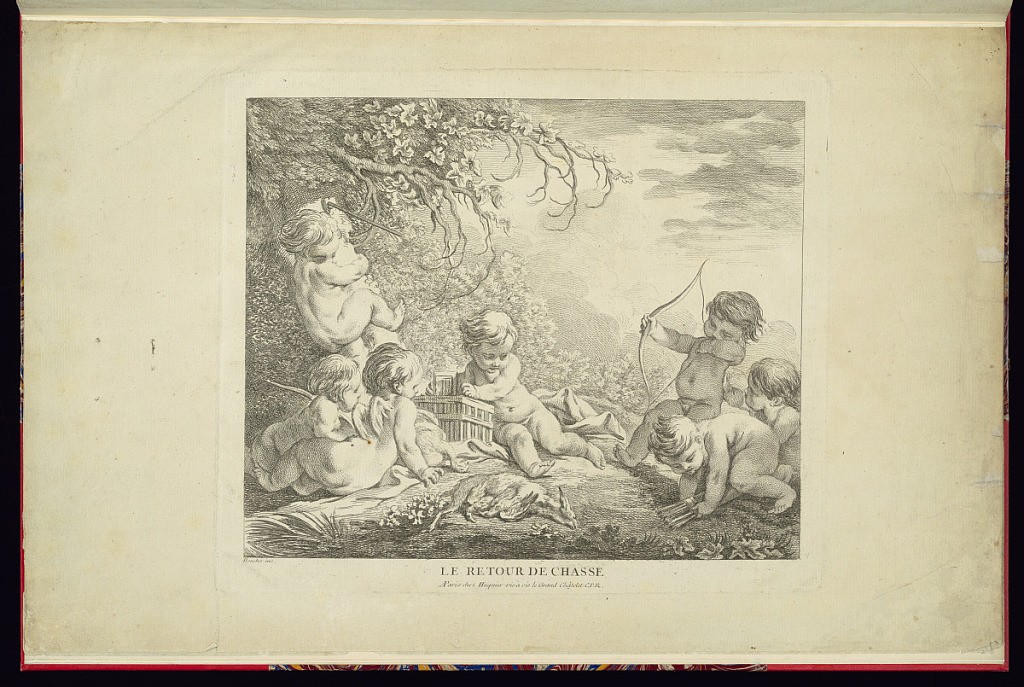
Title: LE RETOUR DE CHASSE
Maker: François Boucher, French, 1703–1770
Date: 1738
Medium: Etching and engraving on laid paper
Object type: Print
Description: A group of seven putti playing in a landscape with a dead hare and birds in the foreground. A putto leans on a birdcage while another climbs a tree to the left. A standing putto to the right aims a bow with another crouching down to pick up a quiver of arrows. The plate is titled and signed.